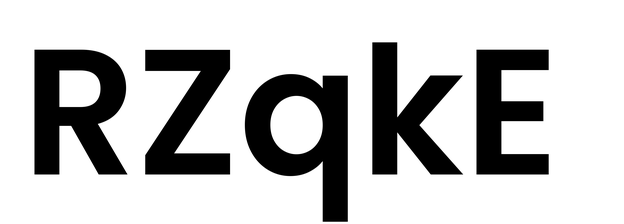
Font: Poppins-SemiBold